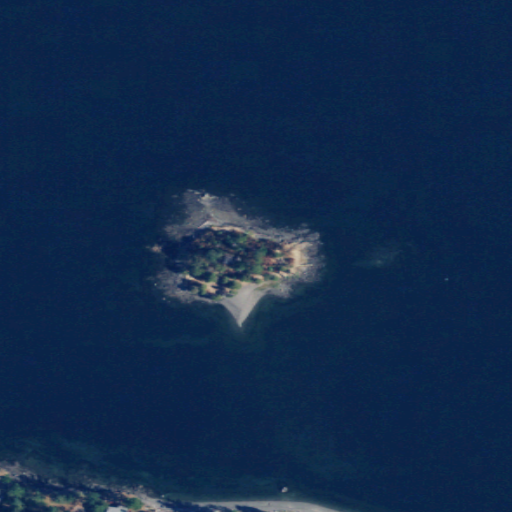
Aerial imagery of island in Washington named Posey containing open water, evergreen forest, barren land, herbaceous wetlands, and woody wetlands